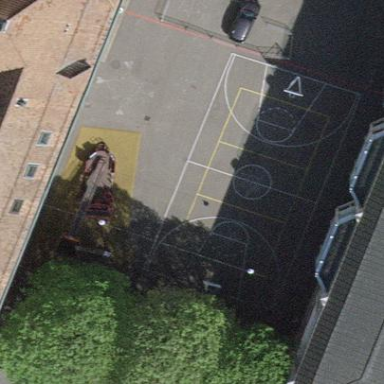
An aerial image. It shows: Basketball court with asphalt surface.